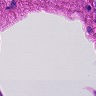
Metastatic tissue present: no